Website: macys
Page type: cross-sells
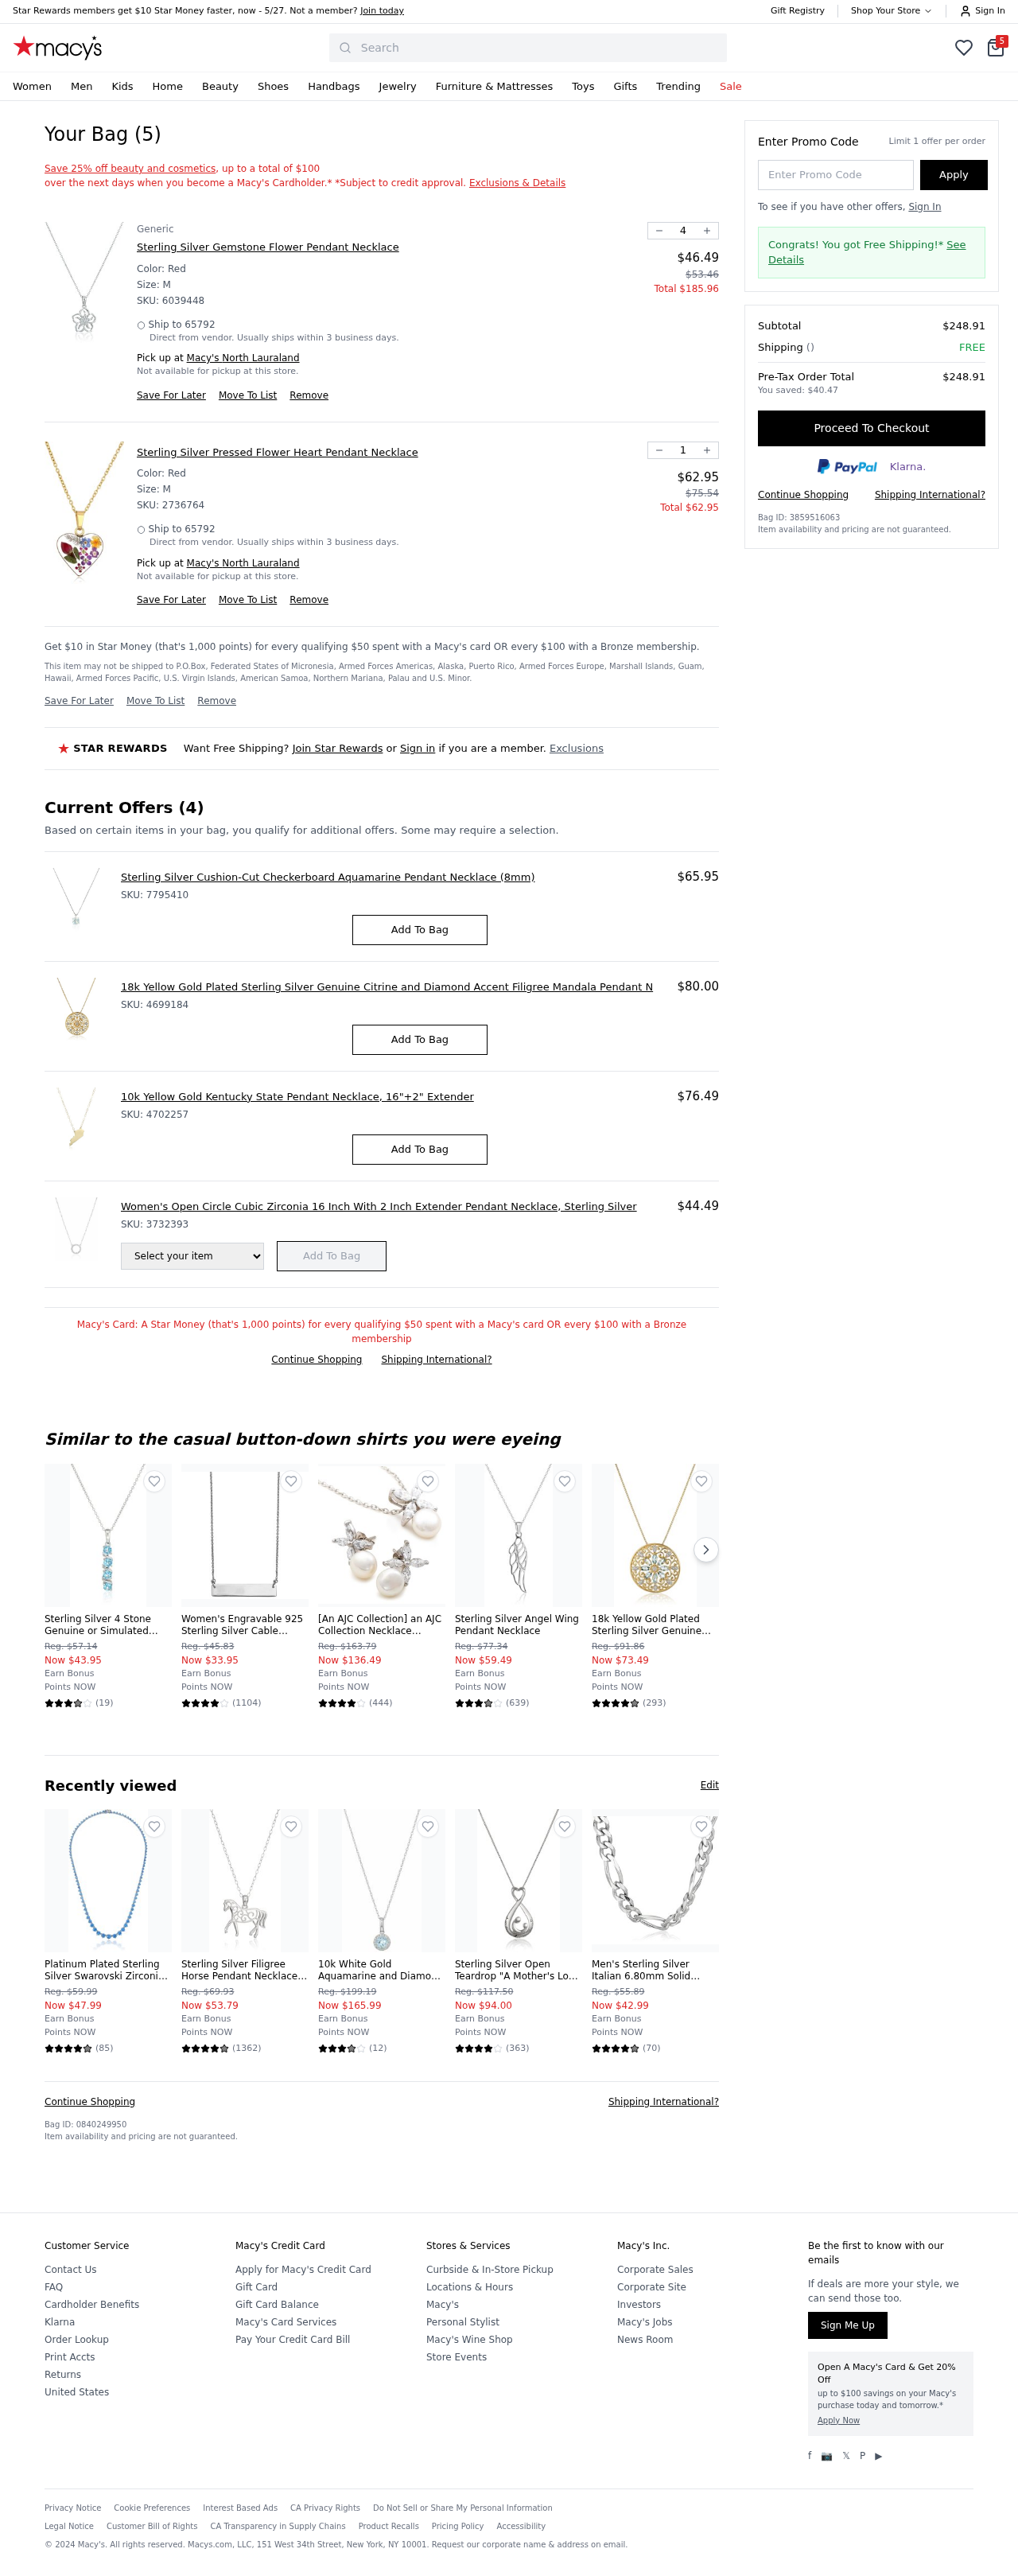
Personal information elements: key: PII_CITY
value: North Lauraland
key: PII_POSTCODE
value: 65792
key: PII_PROMO_CODE
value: HOLIDAY47
Product elements: key: PRODUCT10_NAME
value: Platinum Plated Sterling Silver Swarovski Zirconia Artic Blue Round-Cut Graduated Riviera Necklace,
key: PRODUCT10_NUM_RATINGS
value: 85
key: PRODUCT10_PRICE
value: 47.99
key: PRODUCT10_RATING
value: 4.7
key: PRODUCT11_NAME
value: Sterling Silver Filigree Horse Pendant Necklace, 18"
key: PRODUCT11_NUM_RATINGS
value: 1362
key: PRODUCT11_PRICE
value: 53.79
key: PRODUCT11_RATING
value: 4.7
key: PRODUCT12_NAME
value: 10k White Gold Aquamarine and Diamond Accent Pendant Necklace
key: PRODUCT12_NUM_RATINGS
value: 12
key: PRODUCT12_PRICE
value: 165.99
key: PRODUCT12_RATING
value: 3.7
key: PRODUCT13_NAME
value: Sterling Silver Open Teardrop "A Mother's Love is Forever" Pendant Necklace, 18"
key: PRODUCT13_NUM_RATINGS
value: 363
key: PRODUCT13_PRICE
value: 94
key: PRODUCT13_RATING
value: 4.2
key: PRODUCT14_NAME
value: Men's Sterling Silver Italian 6.80mm Solid Figaro Link-Chain Necklace, 22"
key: PRODUCT14_NUM_RATINGS
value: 70
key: PRODUCT14_PRICE
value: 42.99
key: PRODUCT14_RATING
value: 4.7
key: PRODUCT15_NAME
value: Sterling Silver Cushion-Cut Checkerboard Aquamarine Pendant Necklace (8mm)
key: PRODUCT15_PRICE
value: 65.95
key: PRODUCT16_NAME
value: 10k Yellow Gold Kentucky State Pendant Necklace, 16"+2" Extender
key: PRODUCT16_PRICE
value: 76.49
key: PRODUCT1_BRAND
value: Generic
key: PRODUCT1_NAME
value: Sterling Silver Gemstone Flower Pendant Necklace
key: PRODUCT1_PRICE
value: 46.49
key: PRODUCT1_QUANTITY
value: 4
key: PRODUCT2_NAME
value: Sterling Silver Pressed Flower Heart Pendant Necklace
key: PRODUCT2_PRICE
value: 62.95
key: PRODUCT2_QUANTITY
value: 1
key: PRODUCT3_NAME
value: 18k Yellow Gold Plated Sterling Silver Genuine Citrine and Diamond Accent Filigree Mandala Pendant N
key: PRODUCT3_PRICE
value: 80
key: PRODUCT4_NAME
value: Women's Open Circle Cubic Zirconia 16 Inch With 2 Inch Extender Pendant Necklace, Sterling Silver
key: PRODUCT4_PRICE
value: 44.49
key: PRODUCT5_NAME
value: Sterling Silver 4 Stone Genuine or Simulated Gemstone Pendant Necklace 46cm
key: PRODUCT5_NUM_RATINGS
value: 19
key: PRODUCT5_PRICE
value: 43.95
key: PRODUCT5_RATING
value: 3.9
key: PRODUCT6_NAME
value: Women's Engravable 925 Sterling Silver Cable Chain Necklace with 7X28MM Polished I.D. Bar, Size 0
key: PRODUCT6_NUM_RATINGS
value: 1104
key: PRODUCT6_PRICE
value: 33.95
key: PRODUCT6_RATING
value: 4.2
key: PRODUCT7_NAME
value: [An AJC Collection] an AJC Collection Necklace Platinum coating Freshwater Pearl Pendant & Earrings
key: PRODUCT7_NUM_RATINGS
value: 444
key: PRODUCT7_PRICE
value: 136.49
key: PRODUCT7_RATING
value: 4
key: PRODUCT8_NAME
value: Sterling Silver Angel Wing Pendant Necklace
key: PRODUCT8_NUM_RATINGS
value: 639
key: PRODUCT8_PRICE
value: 59.49
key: PRODUCT8_RATING
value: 3.6
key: PRODUCT9_NAME
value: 18k Yellow Gold Plated Sterling Silver Genuine Sky Blue Topaz and Diamond Accent Filigree Mandala Pe
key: PRODUCT9_NUM_RATINGS
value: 293
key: PRODUCT9_PRICE
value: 73.49
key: PRODUCT9_RATING
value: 4.6
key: PRODUCT1_SKU
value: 6039448
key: PRODUCT1_ORIGINAL_PRICE
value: $53.46
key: PRODUCT1_TOTAL
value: $185.96
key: PRODUCT2_SKU
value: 2736764
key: PRODUCT2_ORIGINAL_PRICE
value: $75.54
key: PRODUCT2_TOTAL
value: $62.95
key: PRODUCT15_SKU
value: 7795410
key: PRODUCT3_SKU
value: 4699184
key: PRODUCT16_SKU
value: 4702257
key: PRODUCT4_SKU
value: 3732393
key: PRODUCT5_ORIGINAL_PRICE
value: Reg. $57.14
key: PRODUCT6_ORIGINAL_PRICE
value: Reg. $45.83
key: PRODUCT7_ORIGINAL_PRICE
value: Reg. $163.79
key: PRODUCT8_ORIGINAL_PRICE
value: Reg. $77.34
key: PRODUCT9_ORIGINAL_PRICE
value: Reg. $91.86
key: PRODUCT10_ORIGINAL_PRICE
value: Reg. $59.99
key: PRODUCT11_ORIGINAL_PRICE
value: Reg. $69.93
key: PRODUCT12_ORIGINAL_PRICE
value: Reg. $199.19
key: PRODUCT13_ORIGINAL_PRICE
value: Reg. $117.50
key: PRODUCT14_ORIGINAL_PRICE
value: Reg. $55.89
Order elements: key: ORDER_NUM_ITEMS
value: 5
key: ORDER_SUBTOTAL
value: $248.91
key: ORDER_TOTAL
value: $248.91
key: ORDER_SAVINGS
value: $40.47
Search elements: key: HEADER_SEARCH
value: Search